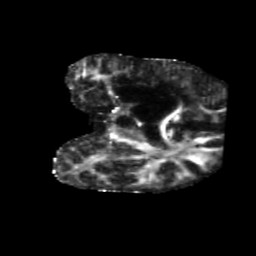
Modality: FA
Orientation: coronal
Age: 57
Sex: male
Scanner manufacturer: siemens
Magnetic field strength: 3 T
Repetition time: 5.47 s
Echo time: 0.0854 s